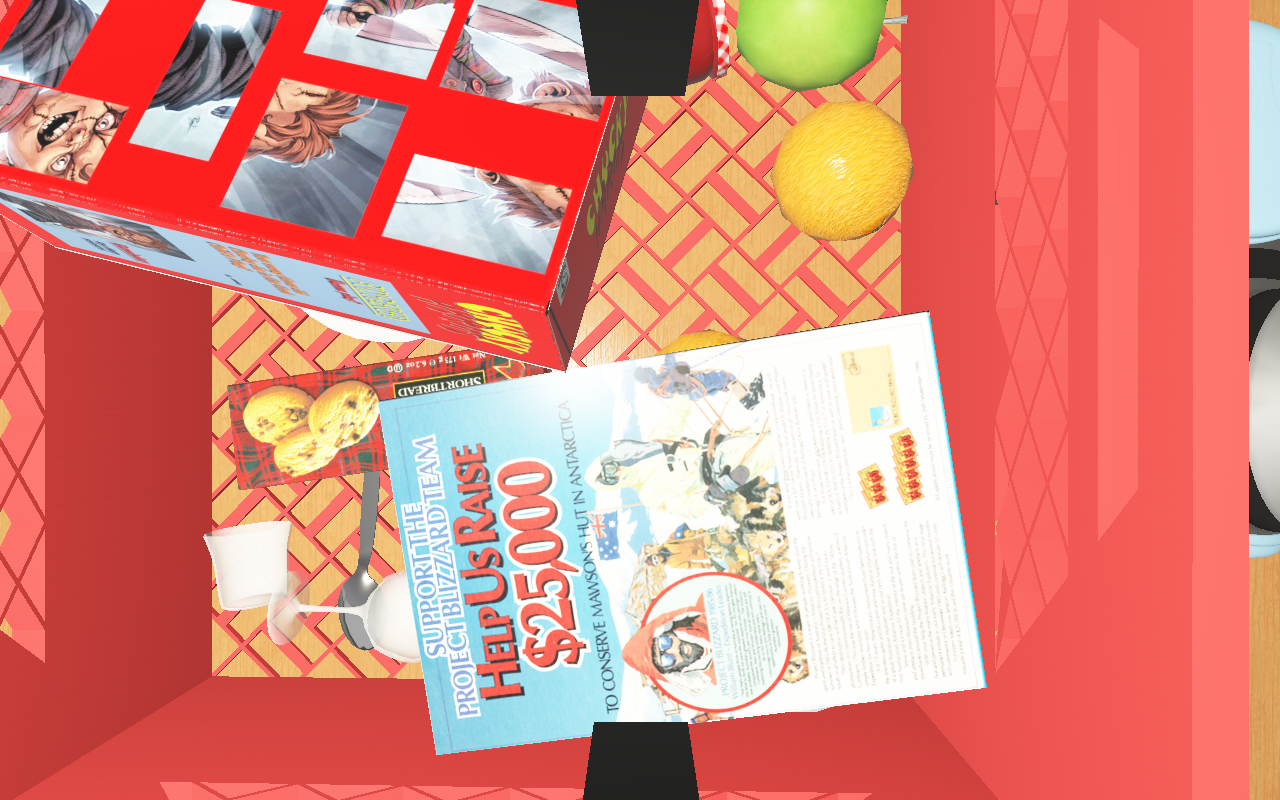
Objects in the scene:
carafe
water bottle
orange
spoon
plate
glass
wineglass
cereal box
cereal box
biscuit box